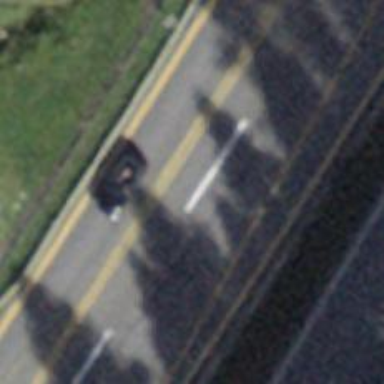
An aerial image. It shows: Asphalt motorway of trunk classification.